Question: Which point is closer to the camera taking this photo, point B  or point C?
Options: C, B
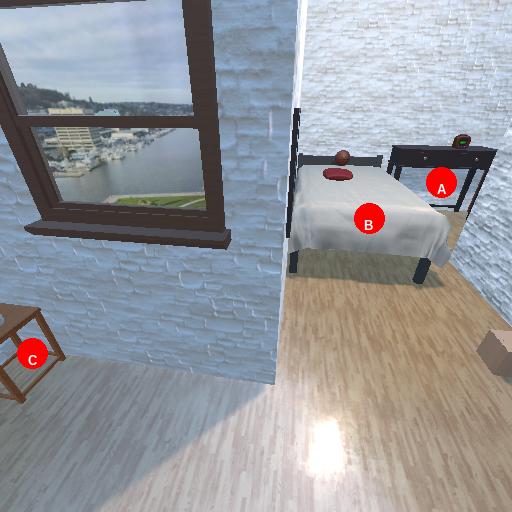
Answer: C